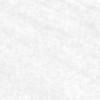
Label: change